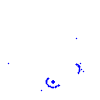
Particle: proton